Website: walmart
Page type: payment
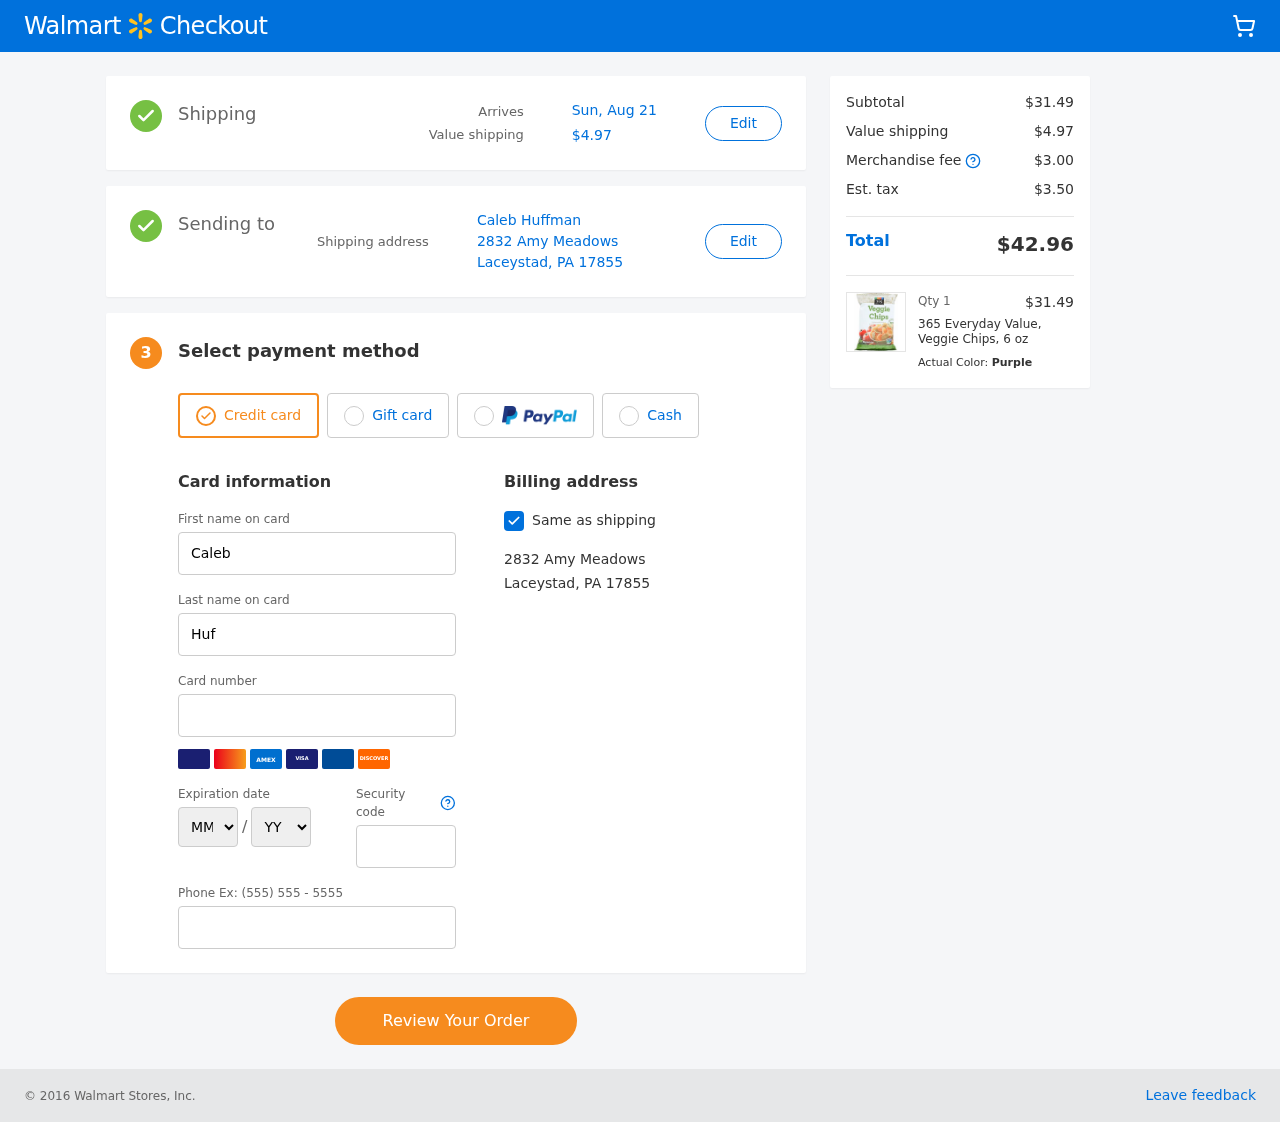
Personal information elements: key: PII_CARD_EXPIRY_MONTH
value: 07
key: PII_CARD_EXPIRY_YEAR
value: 29
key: PII_CITY_STATE_ZIP
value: Laceystad, PA 17855
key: PII_FULLNAME
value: Caleb Huffman
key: PII_STREET
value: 2832 Amy Meadows
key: PII_FIRSTNAME
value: Caleb
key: PII_LASTNAME
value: Huffman
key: PII_CARD_NUMBER
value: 4872 1602 9963 3957
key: PII_CARD_CVV
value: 742
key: PII_PHONE
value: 9096165221
Product elements: key: PRODUCT1_NAME
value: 365 Everyday Value, Veggie Chips, 6 oz
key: PRODUCT1_PRICE
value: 31.49
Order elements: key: ORDER_DELIVERY_DATE
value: Sun, Aug 21
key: ORDER_SHIPPING_COST
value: $4.97
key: ORDER_SUBTOTAL
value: $31.49
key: ORDER_MERCHANDISE_FEE
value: $3.00
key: ORDER_TAX
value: $3.50
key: ORDER_TOTAL
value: $42.96
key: ORDER_NUM_ITEMS
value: Qty 1